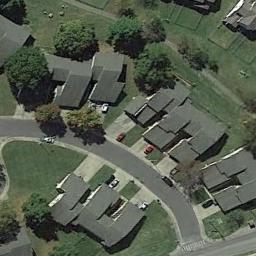
Label: residential